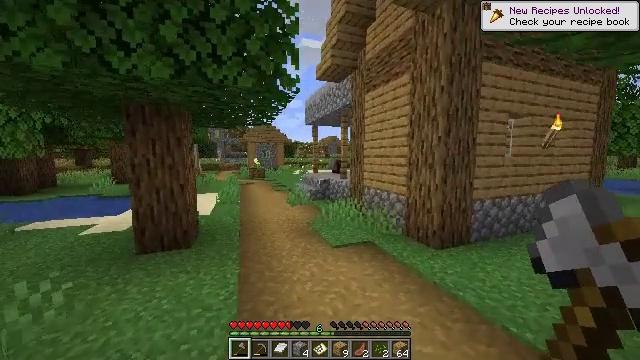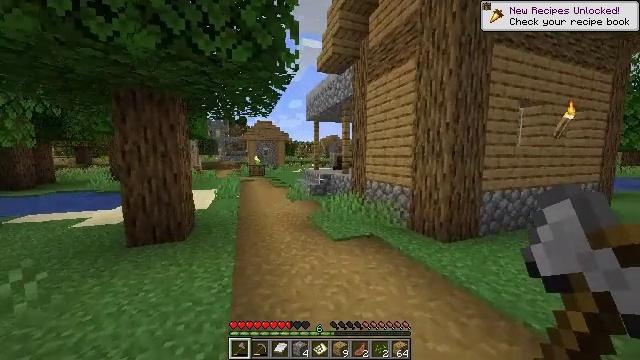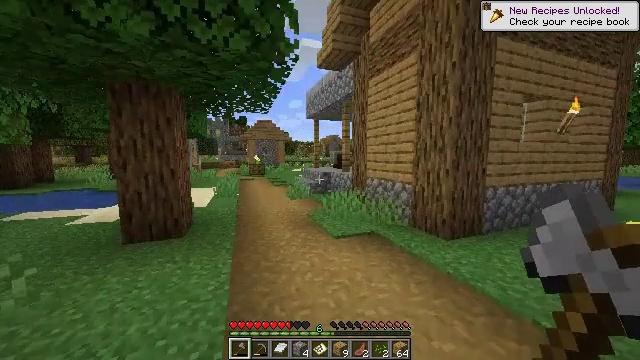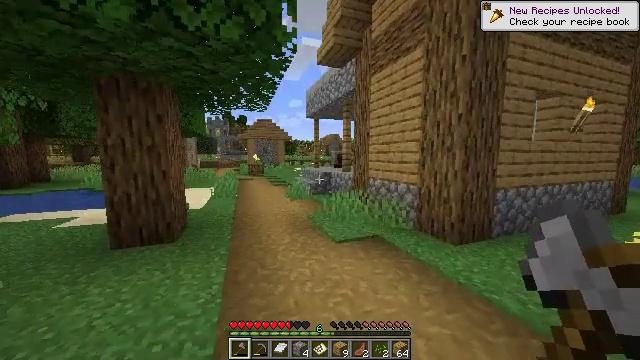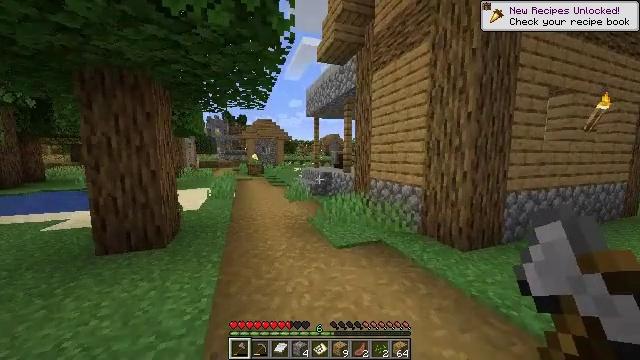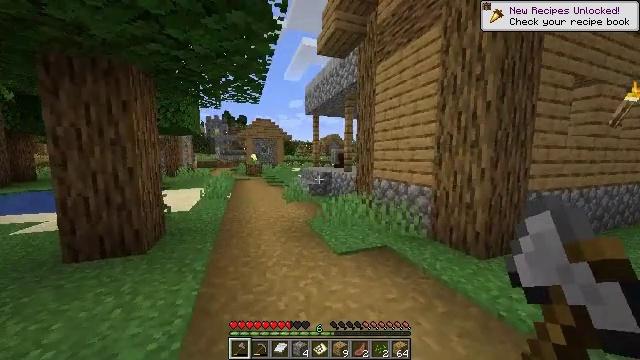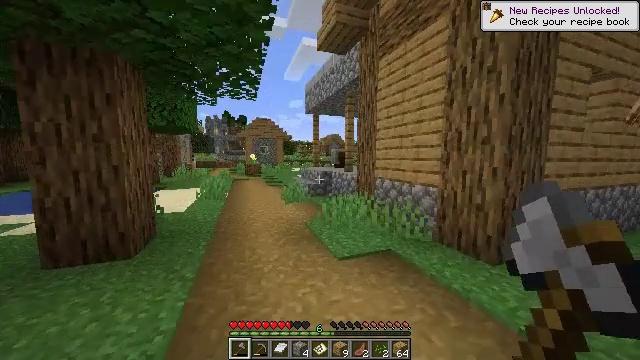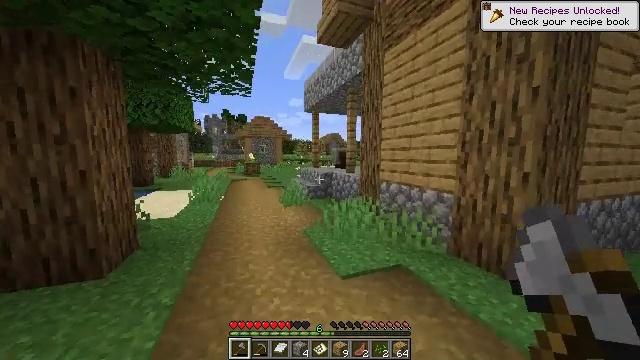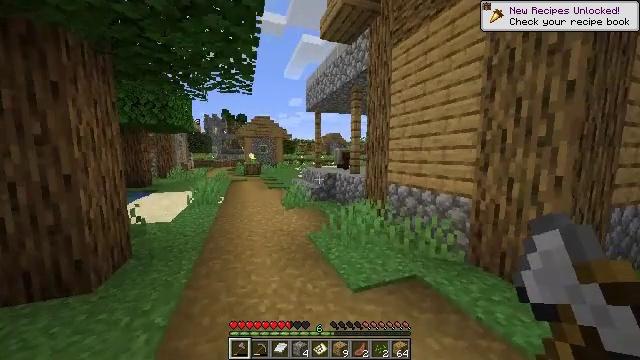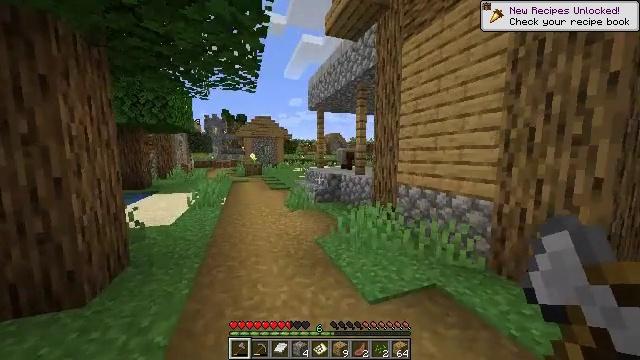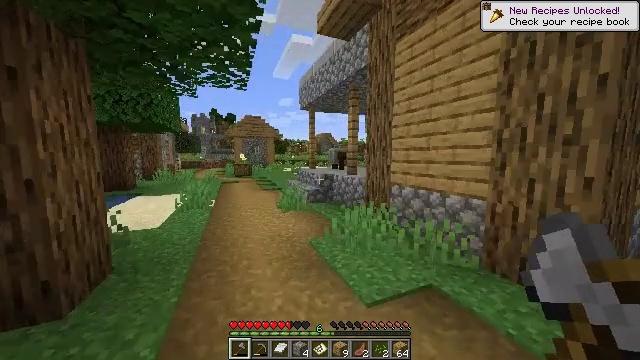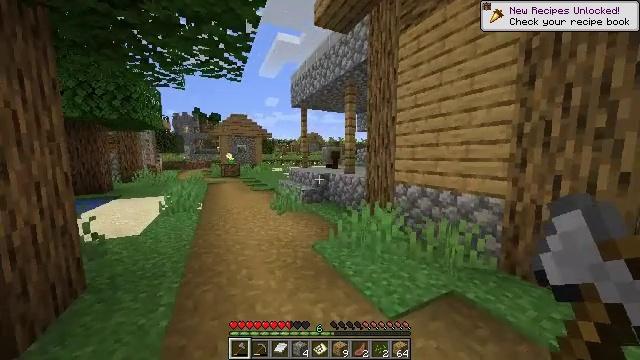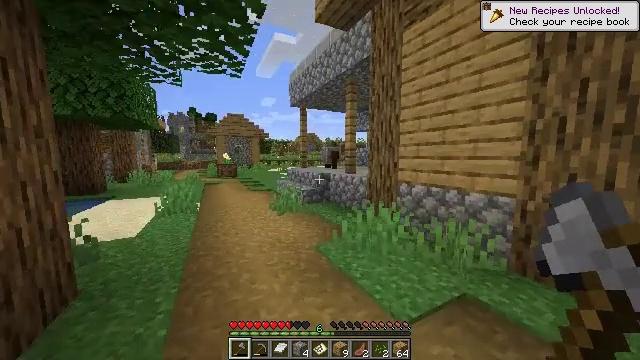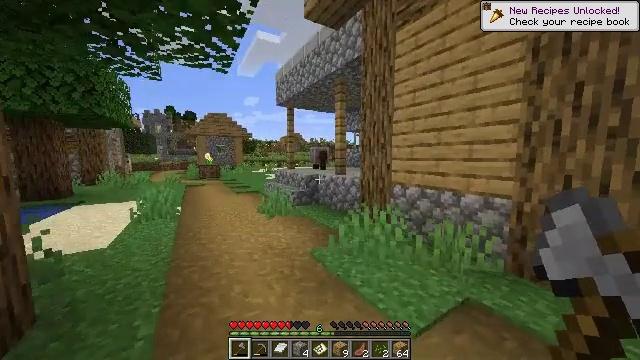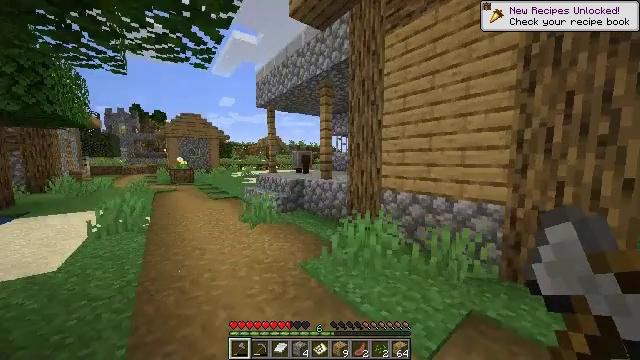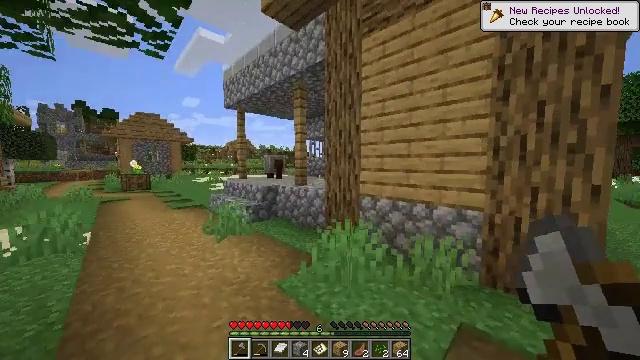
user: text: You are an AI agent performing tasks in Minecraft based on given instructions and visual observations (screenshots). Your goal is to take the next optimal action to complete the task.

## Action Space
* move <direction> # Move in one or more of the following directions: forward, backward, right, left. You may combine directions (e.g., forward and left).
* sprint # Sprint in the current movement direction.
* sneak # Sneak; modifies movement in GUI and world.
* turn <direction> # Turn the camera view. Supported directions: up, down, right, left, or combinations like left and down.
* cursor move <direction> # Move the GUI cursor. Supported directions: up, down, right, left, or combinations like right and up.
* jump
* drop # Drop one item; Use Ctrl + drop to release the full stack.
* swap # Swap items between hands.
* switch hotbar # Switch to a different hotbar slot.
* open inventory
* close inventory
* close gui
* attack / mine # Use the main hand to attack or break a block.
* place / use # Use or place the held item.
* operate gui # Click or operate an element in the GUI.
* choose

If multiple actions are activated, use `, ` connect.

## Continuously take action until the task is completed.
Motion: motion action
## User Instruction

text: Attack the grindstone to break it.
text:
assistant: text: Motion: move forward, sprint
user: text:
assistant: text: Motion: move forward, sprint
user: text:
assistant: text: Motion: move forward, sprint
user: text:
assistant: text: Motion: move forward, sprint
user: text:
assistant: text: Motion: move forward, sprint
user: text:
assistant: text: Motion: move forward, sprint
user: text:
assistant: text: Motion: move forward, sprint
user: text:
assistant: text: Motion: move forward and move left, sprint
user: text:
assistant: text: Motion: move forward and move left, sprint
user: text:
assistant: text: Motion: move forward and move left, sprint, turn right
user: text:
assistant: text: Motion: move forward and move left, sprint, turn right
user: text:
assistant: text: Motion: move forward and move left, sprint
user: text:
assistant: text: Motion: move forward and move left, sprint, turn right
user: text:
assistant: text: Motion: move forward, sprint, turn right
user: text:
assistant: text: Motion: move forward, sprint, turn right and up
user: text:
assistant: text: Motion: move forward, sprint, turn right
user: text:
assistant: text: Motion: move forward and move left, sprint, turn right
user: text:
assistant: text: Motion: move forward and move left, sprint, turn right
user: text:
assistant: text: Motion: move forward and move left, sprint, turn right
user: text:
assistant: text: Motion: move forward and move left, sprint, turn right
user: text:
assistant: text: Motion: move forward and move left, sprint, turn right
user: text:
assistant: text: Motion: move forward and move left, sprint
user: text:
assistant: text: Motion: move forward and move left, sprint
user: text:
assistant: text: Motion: move forward and move left, sprint
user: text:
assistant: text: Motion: move forward and move left, sprint, turn right
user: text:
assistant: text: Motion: move forward and move left, sprint, turn right
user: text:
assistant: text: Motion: move forward and move left, sprint, turn right
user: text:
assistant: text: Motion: move forward, sprint, turn right
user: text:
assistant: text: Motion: move forward, sprint, turn right
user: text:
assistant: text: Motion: move forward, sprint, turn right